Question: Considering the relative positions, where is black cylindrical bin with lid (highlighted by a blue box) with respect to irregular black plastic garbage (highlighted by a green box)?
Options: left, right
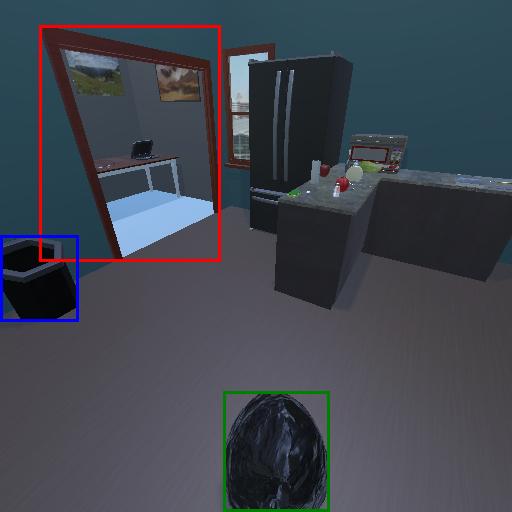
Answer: left